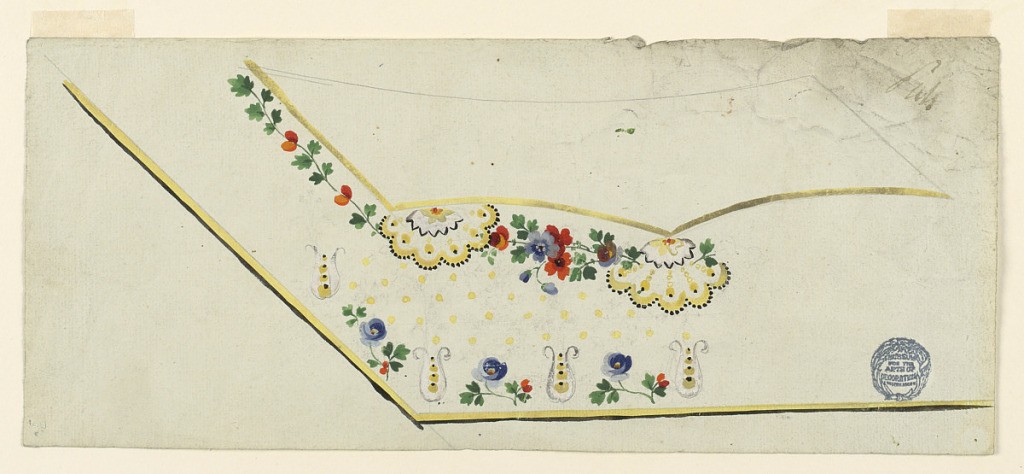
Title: Design for the Embroidery of a Man's Waistcoat, Unfinished
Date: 1780–1790
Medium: Graphite, brush and gouache, white on paper
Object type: Drawing
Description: Design for embroidery of the left bottom corner of a man's waistcoat. Undecorated pocket. Beneath it flower twigs and two lacy blossoms. Flower boughs and lyre blossoms alternate along the outer edge.